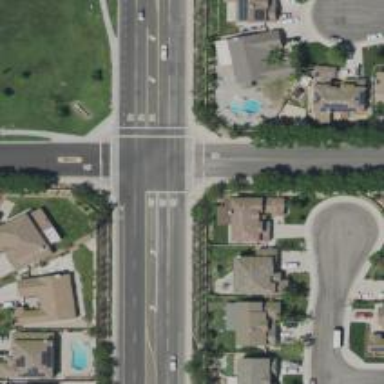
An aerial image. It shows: Stop road.